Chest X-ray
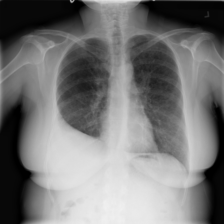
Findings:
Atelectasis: negative
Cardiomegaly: negative
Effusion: negative
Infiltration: negative
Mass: negative
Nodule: negative
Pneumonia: negative
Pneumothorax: negative
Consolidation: negative
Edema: negative
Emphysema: negative
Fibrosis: negative
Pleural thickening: negative
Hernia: negative